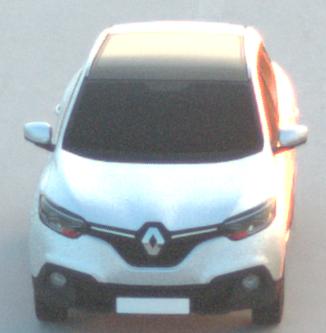
Make: Renault
Model: Kadjar ENERGY TCe 130
Detailed model: Kadjar
Model produced from: 2015/05
Model produced until: 2018/08
Doors: 5
Color: white
Road condition: dry road
Daytime: sunrise or sunset
Contrast: medium contrast